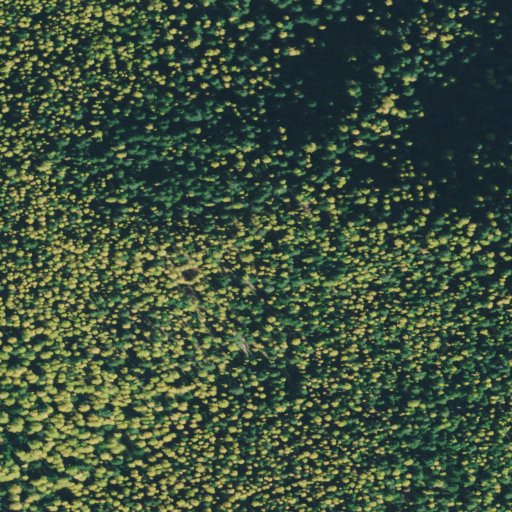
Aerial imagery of mountain in Idaho named Grays Peak containing only evergreen forest